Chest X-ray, PA view. Patient: 52 years old, sex F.
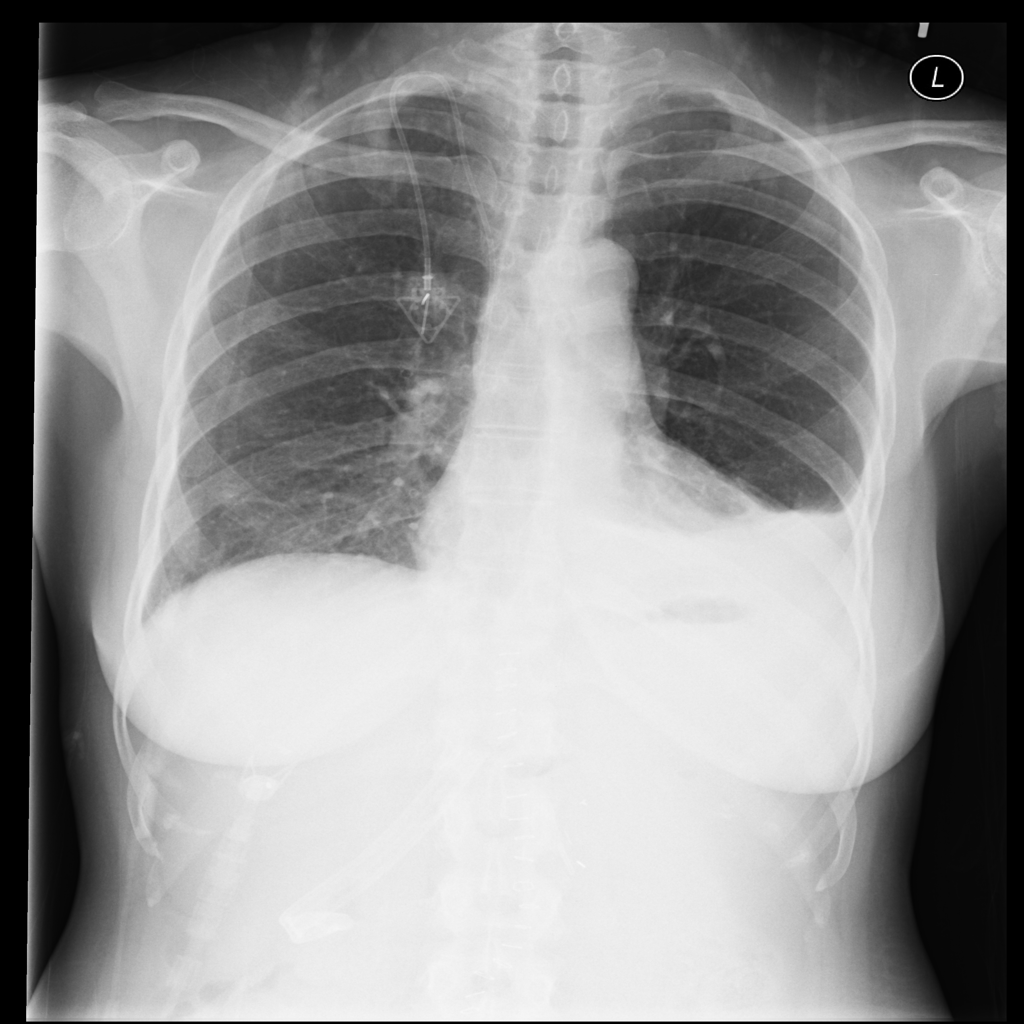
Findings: Effusion